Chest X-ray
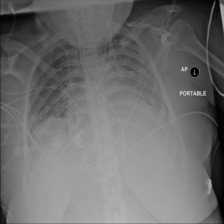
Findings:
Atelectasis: negative
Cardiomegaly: negative
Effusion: negative
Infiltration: negative
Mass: negative
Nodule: negative
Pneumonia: negative
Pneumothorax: negative
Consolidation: positive
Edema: negative
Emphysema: negative
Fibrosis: negative
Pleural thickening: negative
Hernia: negative